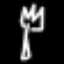
Label: fork